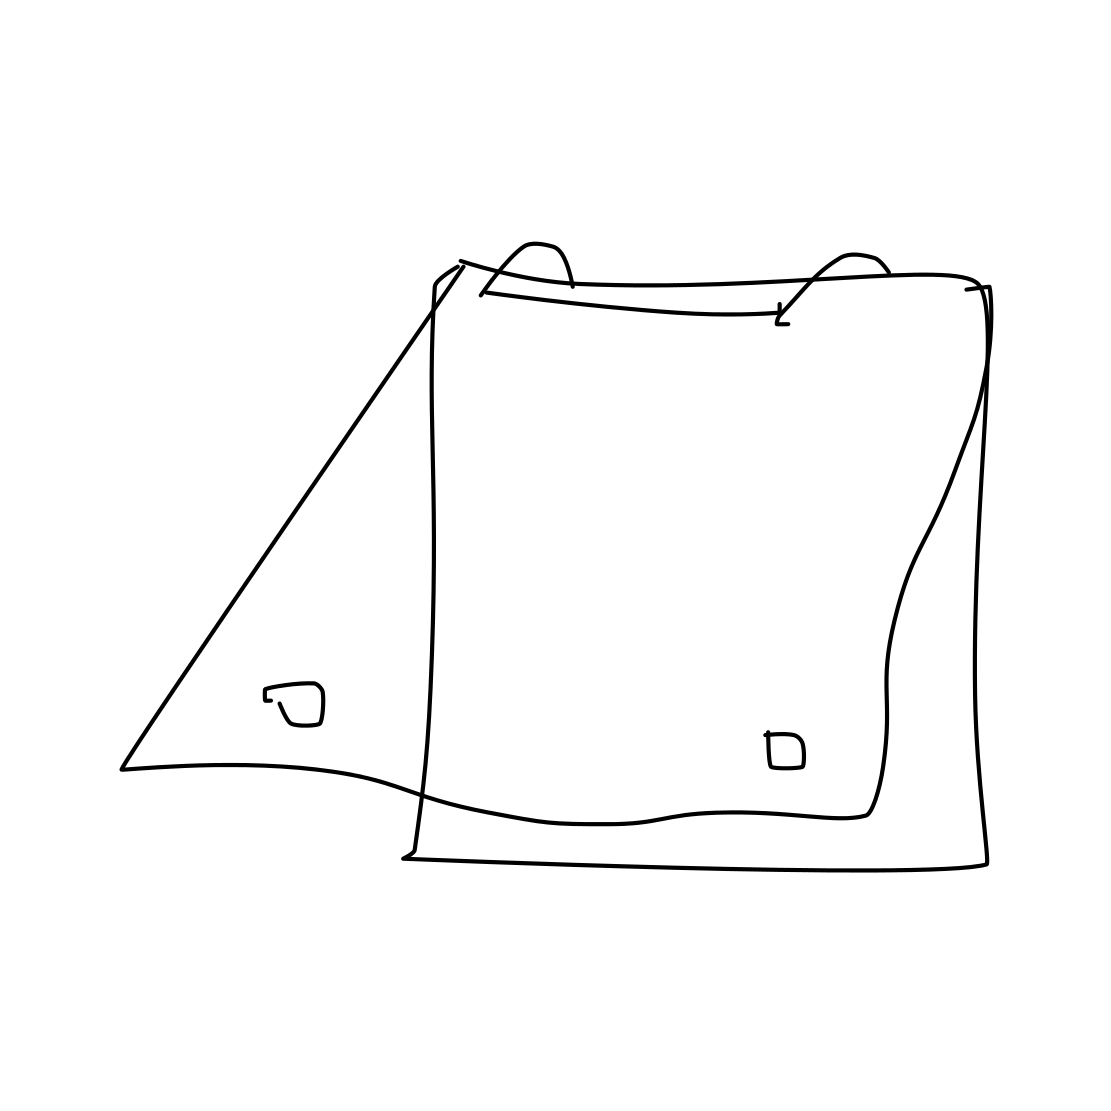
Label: paper clip